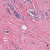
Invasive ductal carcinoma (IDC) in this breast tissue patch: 1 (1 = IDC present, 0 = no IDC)